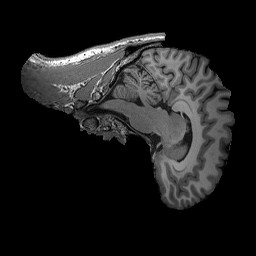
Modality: T1w
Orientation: sagittal
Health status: healthy